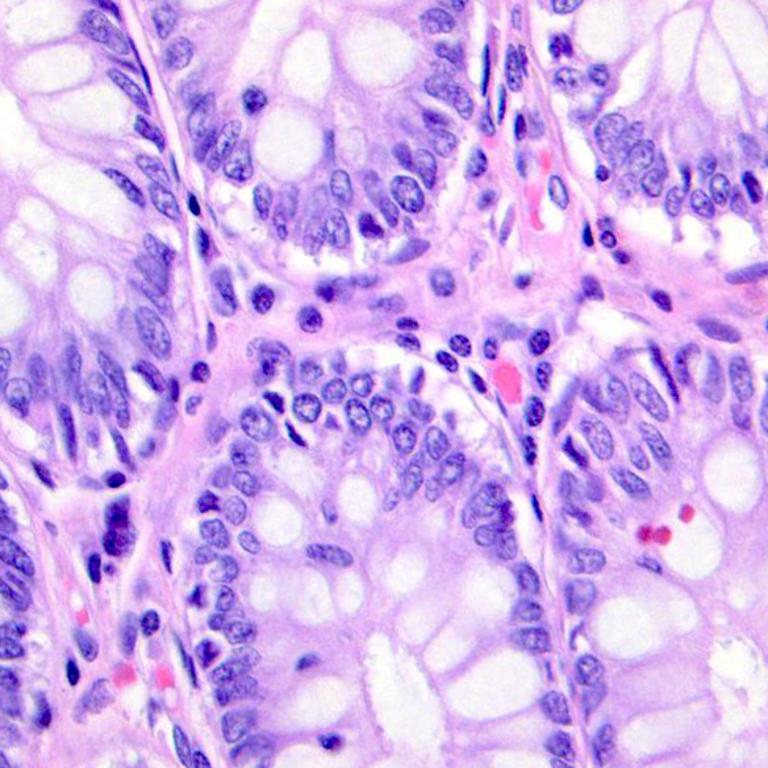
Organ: colon
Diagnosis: benign